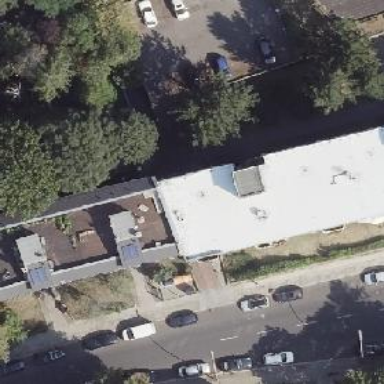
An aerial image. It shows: Driveway tunnel serving as building passage.